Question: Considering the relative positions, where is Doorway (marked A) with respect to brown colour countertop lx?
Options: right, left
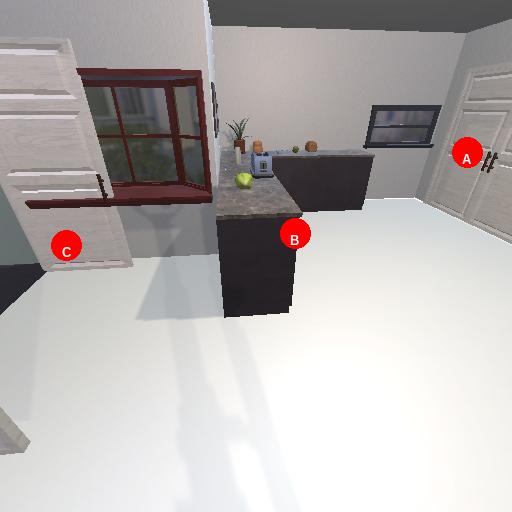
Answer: right